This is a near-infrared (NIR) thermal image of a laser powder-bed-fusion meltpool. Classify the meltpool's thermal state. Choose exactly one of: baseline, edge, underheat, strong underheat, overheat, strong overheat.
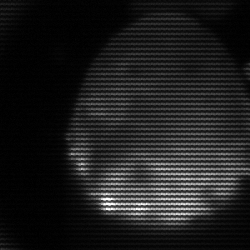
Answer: edge